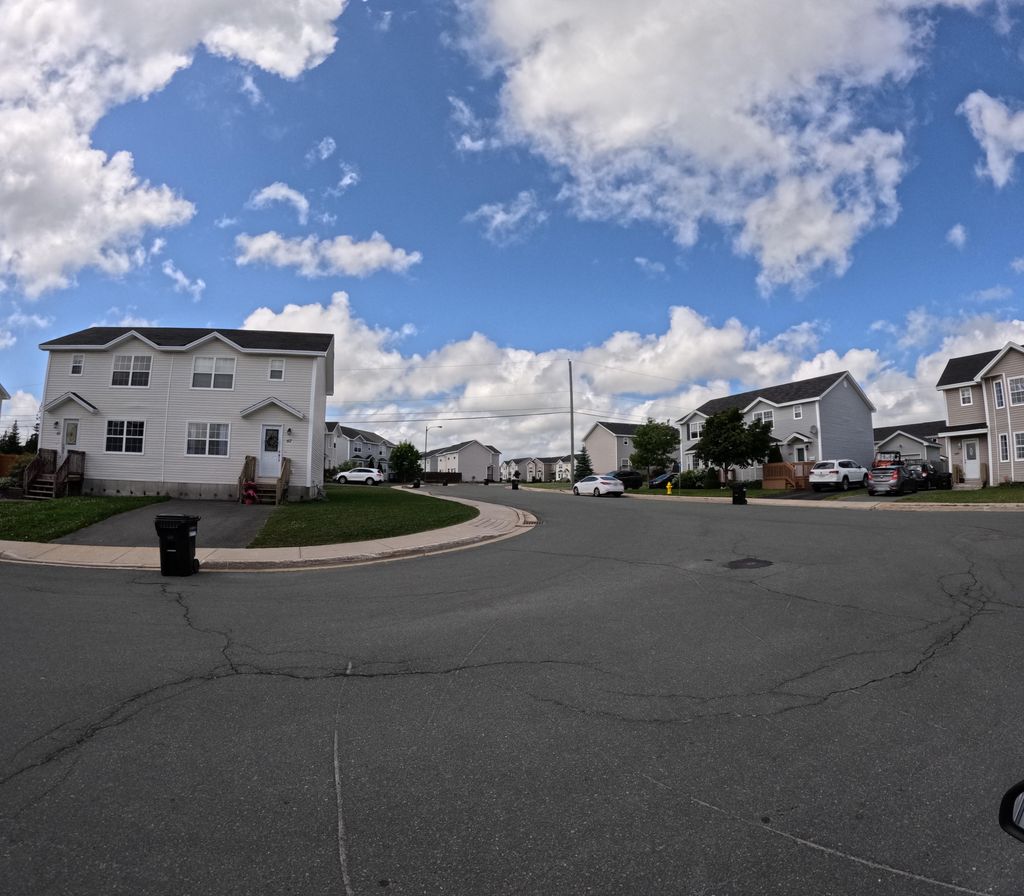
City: st_johns